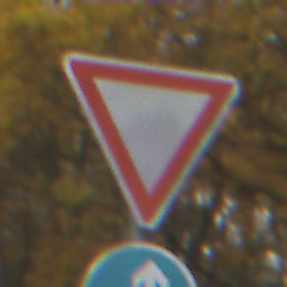
Verkehrszeichen: VorfahrtGewaehren
Zusatzzeichen unten: VorgeschriebeneFahrtrichtungGeradeausOderLinks
Umgebung: Outdoor, Nature
Tageszeit: Midday
Wetter: Overcast
Licht: Natural
Jahreszeit: Autumn
Kontrast: LowContrast